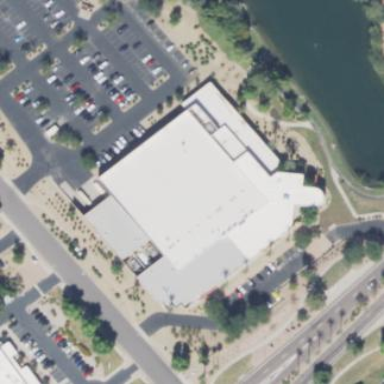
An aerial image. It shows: Building that is pharmacy providing healthcare services.